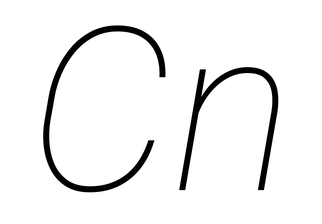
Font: Roboto-Italic_Thin_Italic